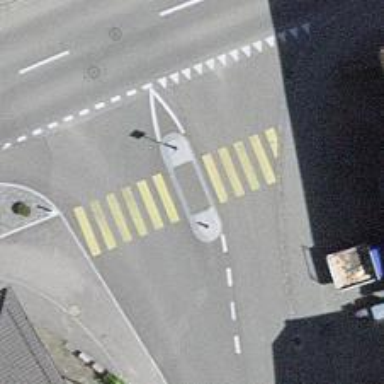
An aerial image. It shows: Uncontrolled zebra crossing on the road.